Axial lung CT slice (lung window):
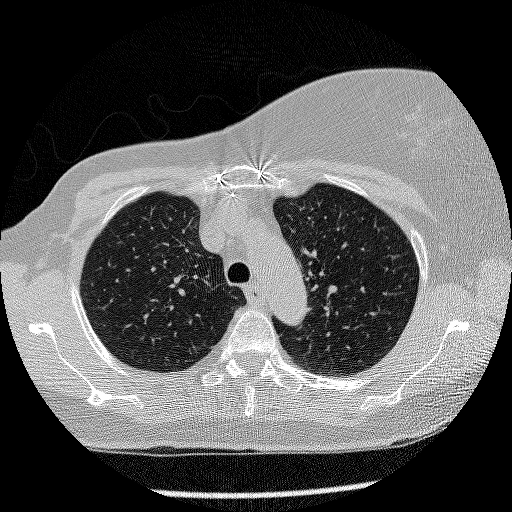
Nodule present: no